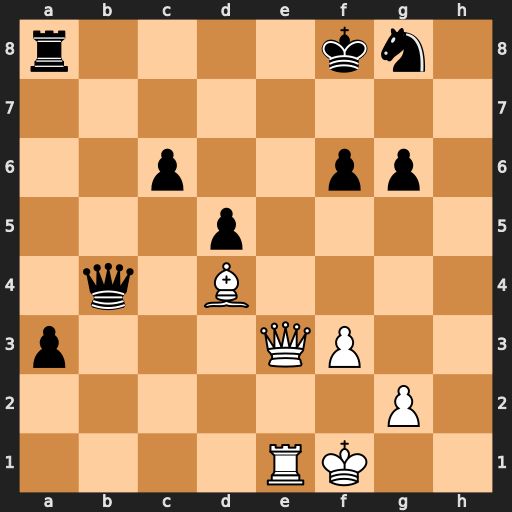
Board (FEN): r4kn1/8/2p2pp1/3p4/1q1B4/p3QP2/6P1/4RK2
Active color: w
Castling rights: -
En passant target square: -
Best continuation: Bc5+ Qxc5 Qxc5+